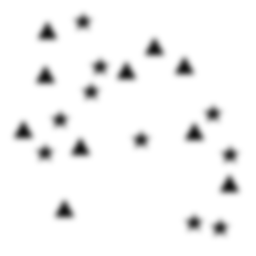
Squares: 0
Triangles: 10
Stars: 10
Total shapes: 20